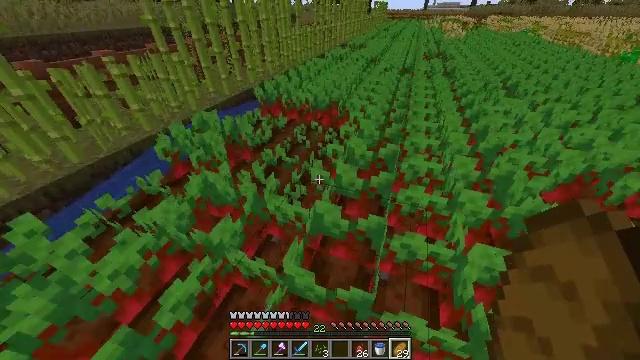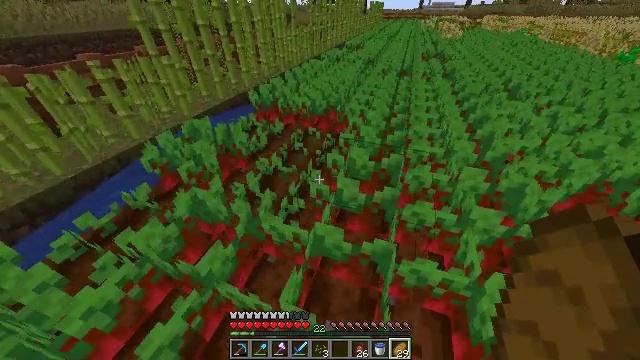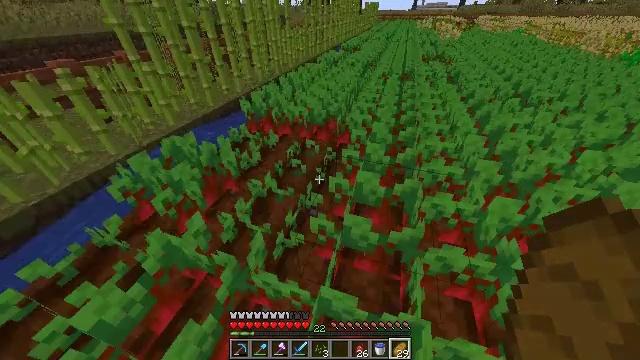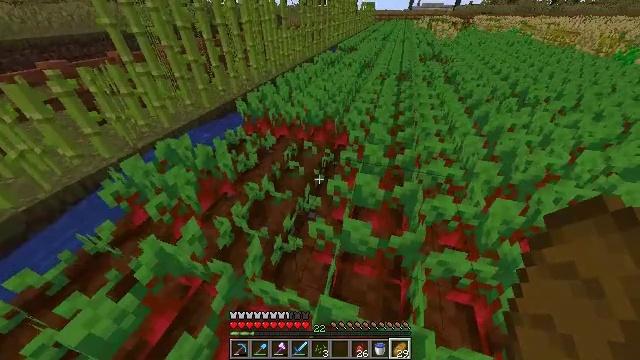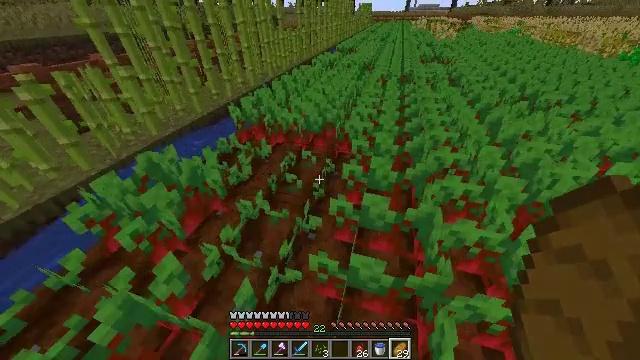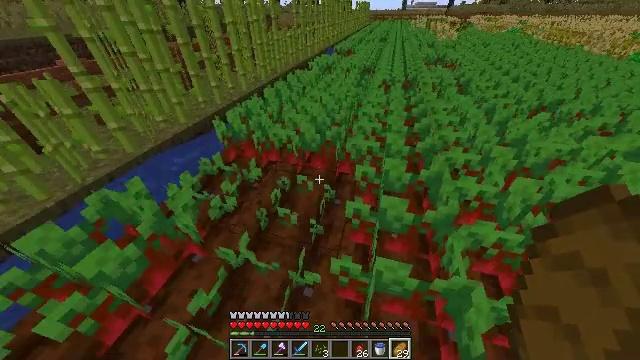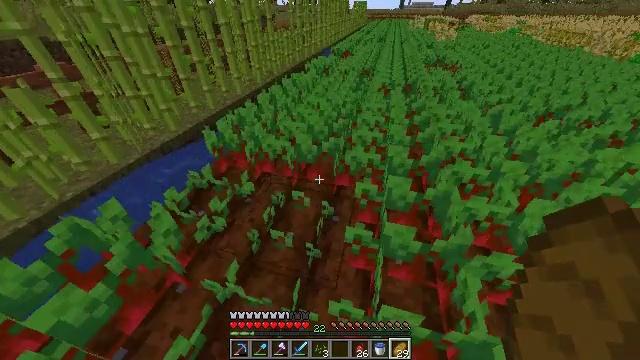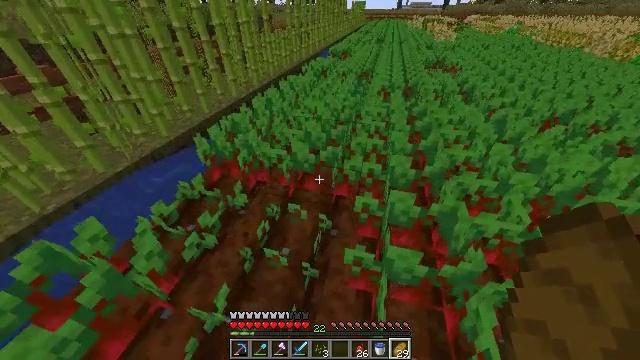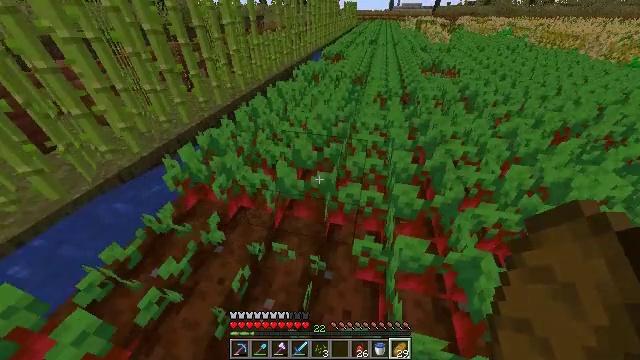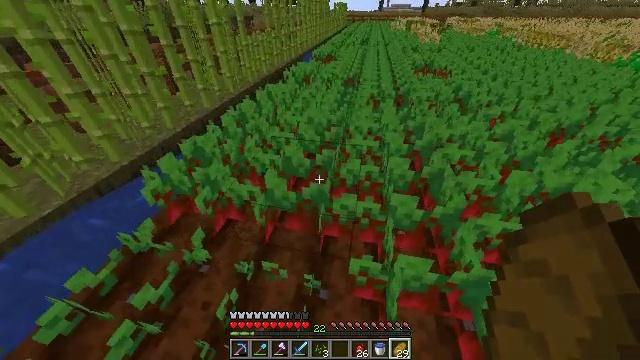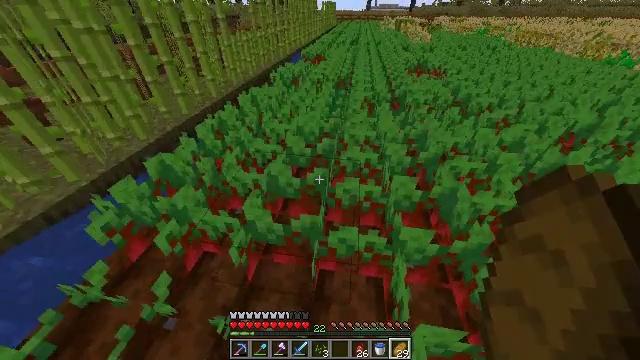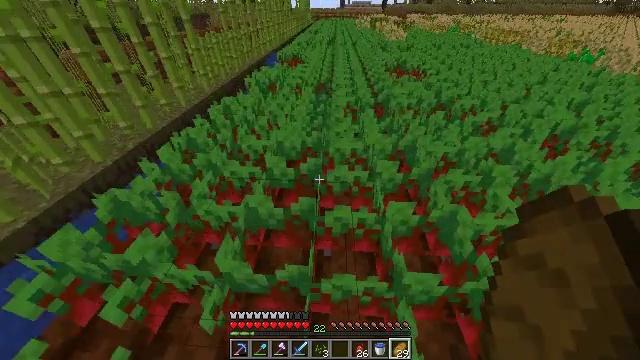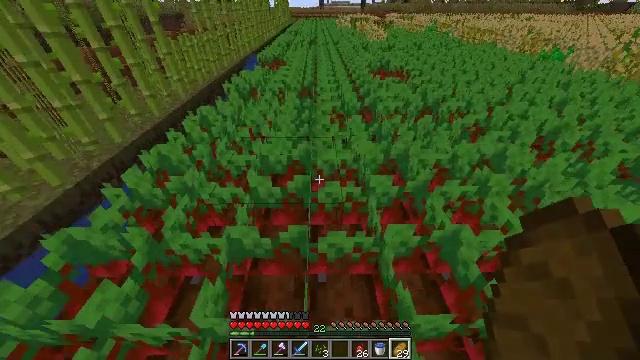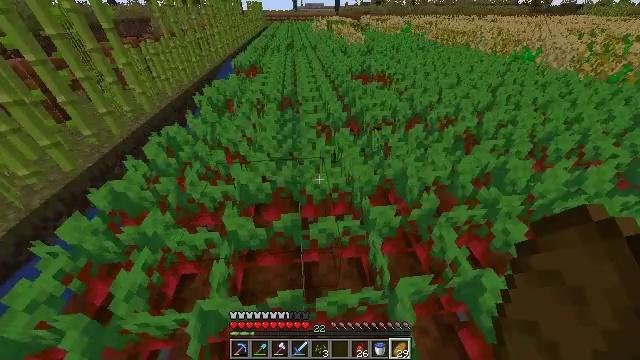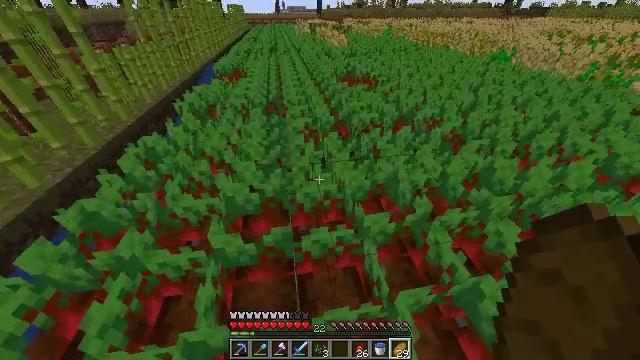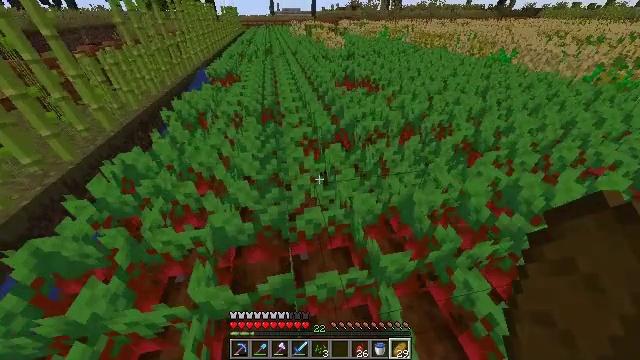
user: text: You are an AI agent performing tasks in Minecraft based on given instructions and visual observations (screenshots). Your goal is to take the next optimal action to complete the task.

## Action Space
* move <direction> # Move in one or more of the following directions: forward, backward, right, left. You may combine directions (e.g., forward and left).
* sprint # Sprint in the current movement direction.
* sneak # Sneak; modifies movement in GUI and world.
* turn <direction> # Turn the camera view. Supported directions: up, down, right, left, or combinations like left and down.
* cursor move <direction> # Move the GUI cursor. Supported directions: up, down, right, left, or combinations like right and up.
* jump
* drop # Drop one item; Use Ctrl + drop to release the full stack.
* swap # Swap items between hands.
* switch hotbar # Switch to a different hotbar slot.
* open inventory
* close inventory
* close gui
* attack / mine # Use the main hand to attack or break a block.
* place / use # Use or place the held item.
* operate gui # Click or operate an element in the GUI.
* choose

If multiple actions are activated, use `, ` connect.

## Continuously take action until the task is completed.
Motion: motion action
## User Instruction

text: Harvest the mature beetroots.
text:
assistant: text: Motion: move forward, sprint
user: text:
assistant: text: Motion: move forward, sprint, turn right
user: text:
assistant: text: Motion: move forward, sprint
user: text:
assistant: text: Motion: move forward, sprint
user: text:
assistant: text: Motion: move forward, sprint
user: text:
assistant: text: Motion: move forward, sprint
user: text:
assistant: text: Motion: move forward, sprint
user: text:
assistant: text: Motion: move forward, sprint, turn right
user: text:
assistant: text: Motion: move forward, turn right
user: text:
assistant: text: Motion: move forward, sprint, turn right
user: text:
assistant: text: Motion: move forward, sprint, turn right
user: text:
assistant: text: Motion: move forward, sprint, turn right
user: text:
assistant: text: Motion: move forward, sprint, turn right
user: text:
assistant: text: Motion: move forward, sprint, turn right
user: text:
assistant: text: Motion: move forward, sprint, turn right
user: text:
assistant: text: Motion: move forward, sprint
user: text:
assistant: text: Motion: move forward, sprint
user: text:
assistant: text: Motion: move forward, sprint
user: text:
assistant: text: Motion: move forward, sprint
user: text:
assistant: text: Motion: move forward, sprint
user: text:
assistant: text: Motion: move forward, sprint
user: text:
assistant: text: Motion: move forward, sprint
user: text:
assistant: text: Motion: move forward, sprint
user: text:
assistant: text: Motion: move forward, sprint
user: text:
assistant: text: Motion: move forward, sprint
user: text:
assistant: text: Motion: move forward, sprint
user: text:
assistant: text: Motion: move forward, sprint
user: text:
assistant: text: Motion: move forward, sprint
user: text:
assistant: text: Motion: move forward, sprint
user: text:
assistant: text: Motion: move forward, sprint